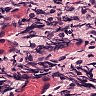
Metastatic tissue present: no